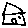
Label: house